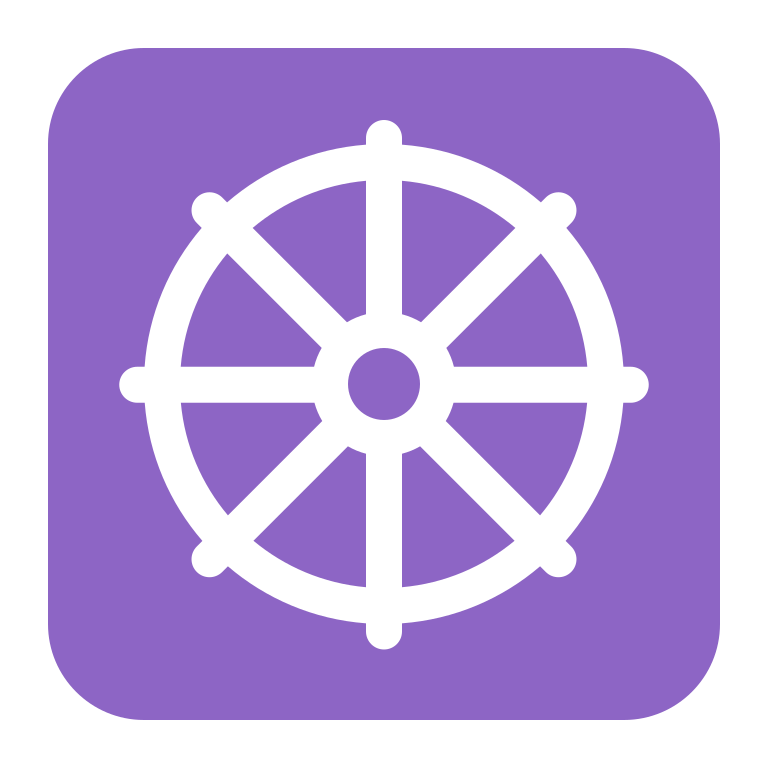
wheel of dharma flat